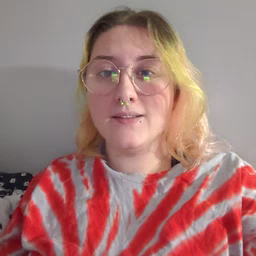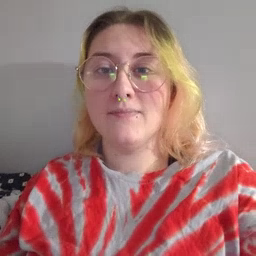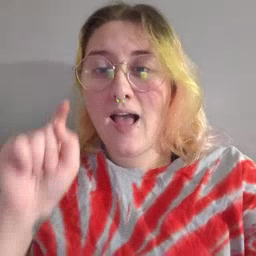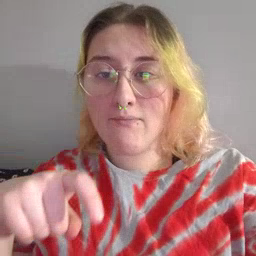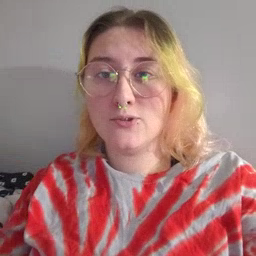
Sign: haveto